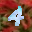
Label: 4